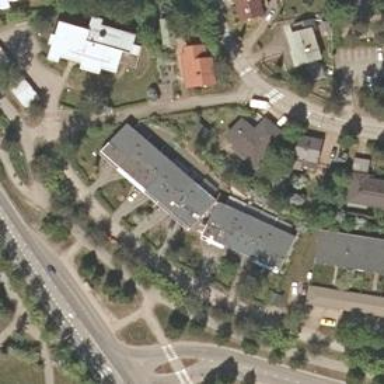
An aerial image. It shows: Terrace building with flat grey roof.